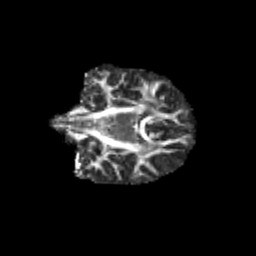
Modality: FA
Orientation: coronal
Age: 11
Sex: female
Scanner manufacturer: siemens
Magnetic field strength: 3 T
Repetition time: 3.8 s
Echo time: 0.07 s